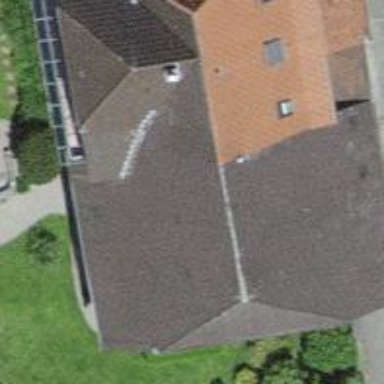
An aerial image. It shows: Kindergarten.